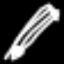
Label: pencil